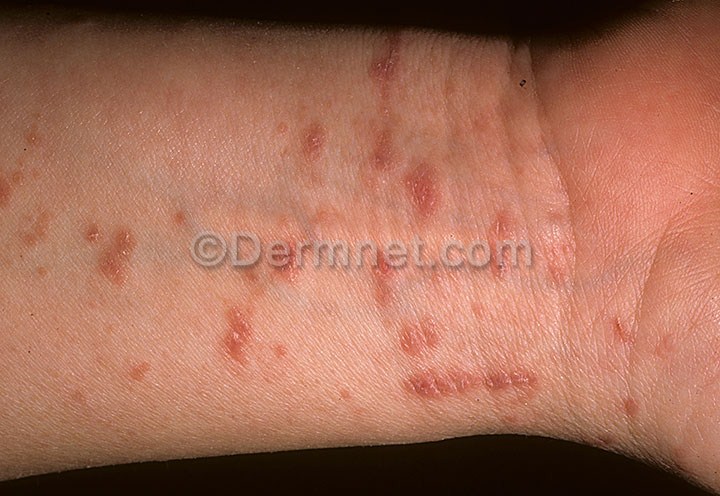
Disease: Nail Fungus and other Nail Disease